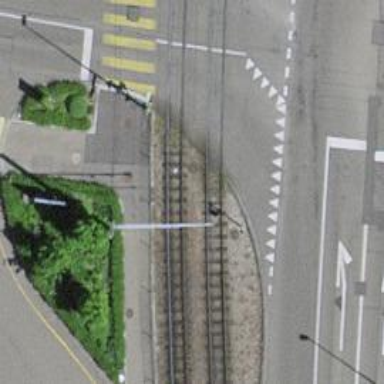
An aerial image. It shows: Tram railway with one track and electrified by contact line.